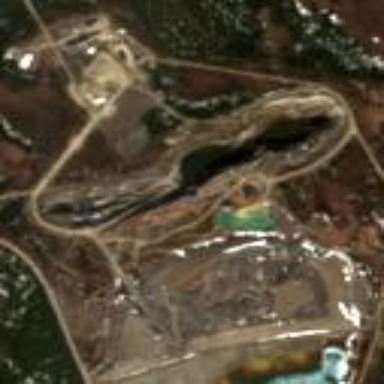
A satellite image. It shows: Industrial area used for mining.